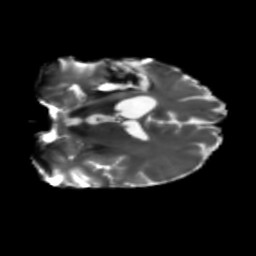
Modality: T2w
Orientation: coronal
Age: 42
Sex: male
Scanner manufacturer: siemens
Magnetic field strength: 3 T
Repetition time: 5.47 s
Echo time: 0.0854 s